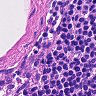
Metastatic tissue present: no